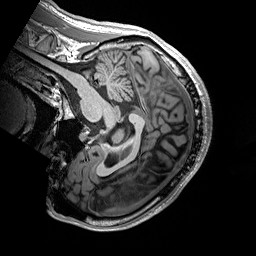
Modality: T1w
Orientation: sagittal
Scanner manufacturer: siemens
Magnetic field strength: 3 T
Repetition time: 2.2 s
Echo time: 0.00244 s